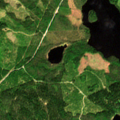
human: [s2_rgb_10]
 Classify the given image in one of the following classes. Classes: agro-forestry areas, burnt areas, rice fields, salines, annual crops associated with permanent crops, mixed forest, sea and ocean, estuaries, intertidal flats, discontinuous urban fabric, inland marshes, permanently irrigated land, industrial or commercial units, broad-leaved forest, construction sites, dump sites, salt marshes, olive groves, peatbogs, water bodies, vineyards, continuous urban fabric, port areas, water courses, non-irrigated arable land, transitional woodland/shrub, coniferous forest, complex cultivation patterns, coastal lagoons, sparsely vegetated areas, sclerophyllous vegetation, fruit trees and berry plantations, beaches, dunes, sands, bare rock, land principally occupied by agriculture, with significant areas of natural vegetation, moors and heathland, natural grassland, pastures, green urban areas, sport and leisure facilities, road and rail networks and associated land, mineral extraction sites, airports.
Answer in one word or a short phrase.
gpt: coniferous forest, mixed forest, transitional woodland/shrub, water bodies